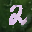
Label: 2